Interaction volume radius: 5 \u00c5
Interaction volume height: 20 \u00c5
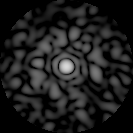
Disorder parameter: 0.8416